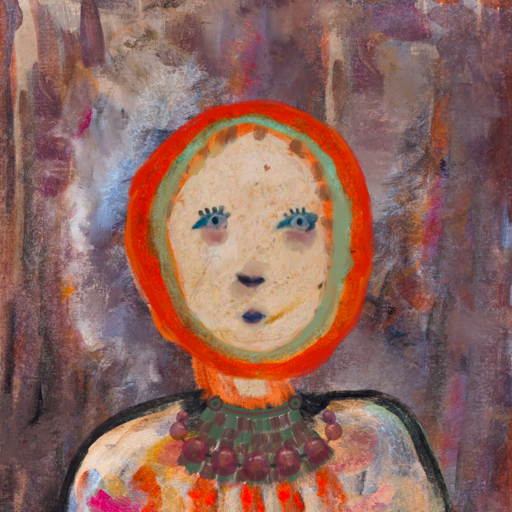
Background: Hypocrite, Head And Neck Front: Rupkatha, Face Front: Hill_Girl, Bust: Childish, Hair Front: Sisters, Head Accessory: Blank, Second Necklace: After_Raid, Necklace: Irani_2, Baby: Blank